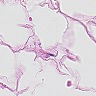
Metastatic tissue present: no